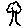
Label: tree